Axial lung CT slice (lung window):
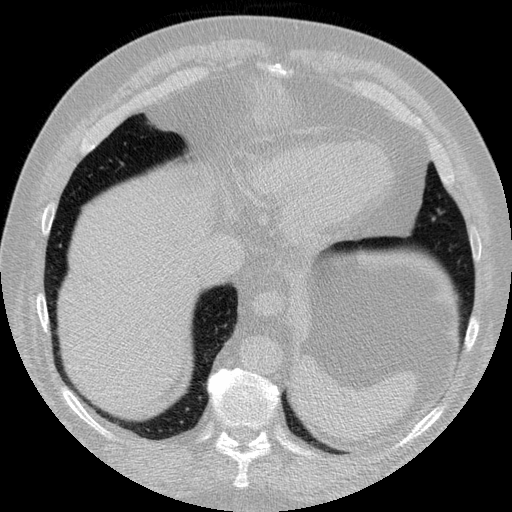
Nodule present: no